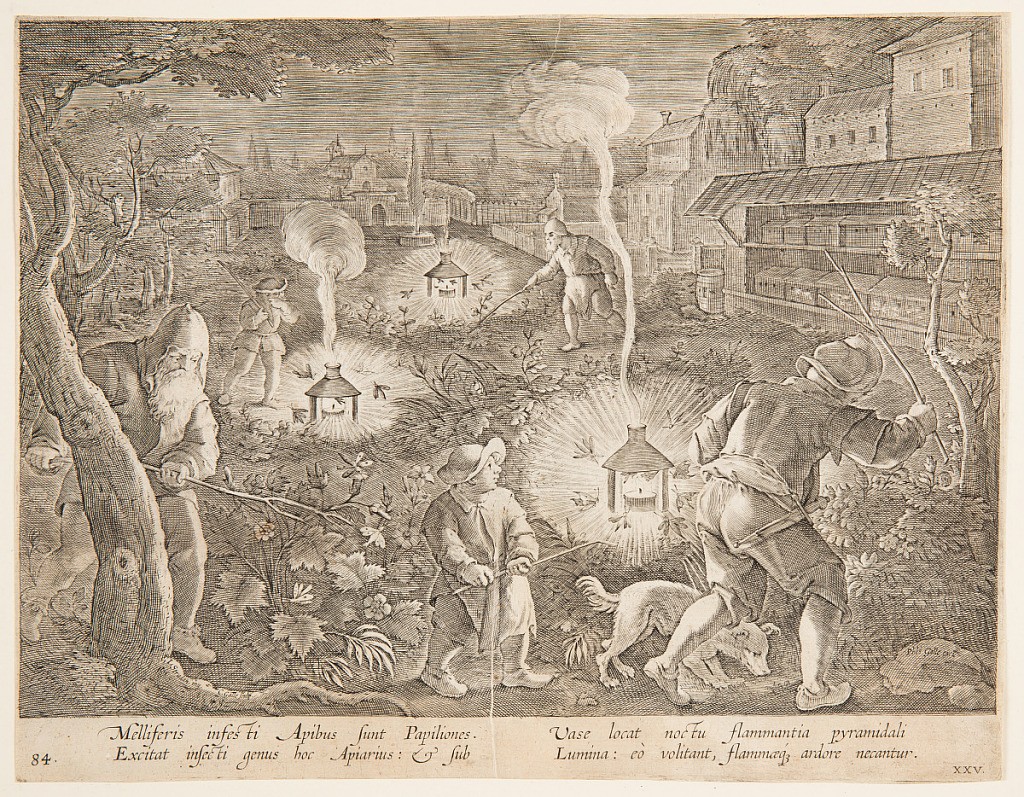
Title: Catching Night Moths, plate 25 from the Venationes Ferarum, Avium, Piscium series
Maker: Jan van der Straet, called Stradanus, Flemish, 1523–1605
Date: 1596
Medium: Black ink on paper
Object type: Print
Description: Horizontal rectangle. The apiary is at right. In the foreground, the bee-masters are beating the bushes, driving out the moths hidden in them toward flaming lamps set up on the ground. At lower left: "I. Stradanus inv. C Galle sculp"; at lower right: "Phls Galle excud." Below: "MELLIFERIS INFESTI APIBUS SUNT PAPILIONES..."